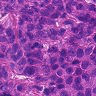
Metastatic tissue present: yes